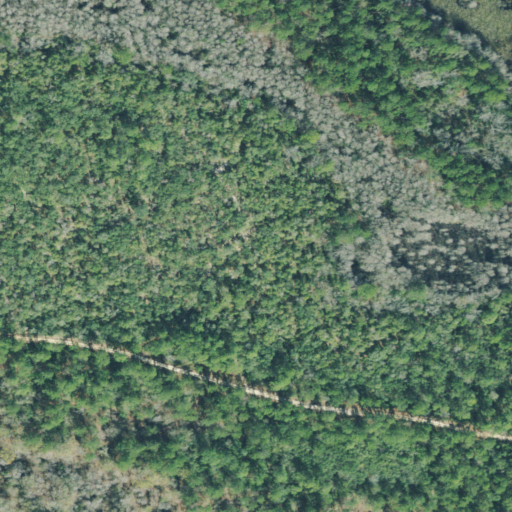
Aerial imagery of island in Georgia named Joyner Island containing woody wetlands and evergreen forest